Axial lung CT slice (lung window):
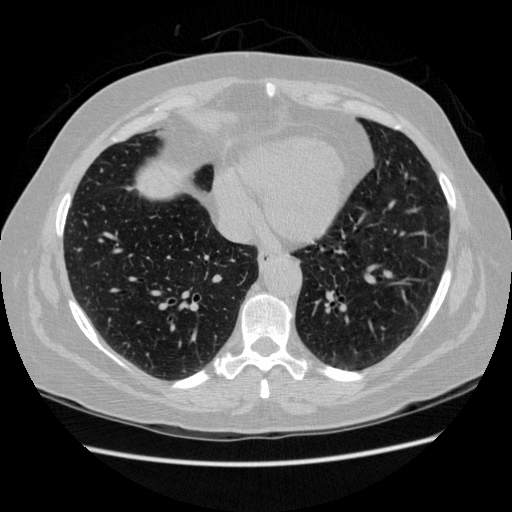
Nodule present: no